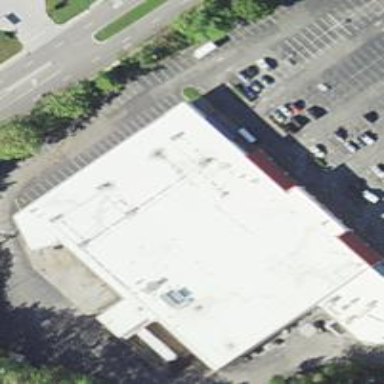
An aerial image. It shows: Convenience shop.